Question: Resource/Static configuration in my google-app-engine.xml...
'''
<resource-files>
<include path="/data/**" />
</resource-files>
<static-files>
<include path="/images/**" />
<include path="/bootstrap/**" />
<include path="/views/error/*.html" />
<include path="/favicon.ico" />
</static-files>
'''

By using 'http://localhost:8080/views/SetNewPassword.jsp' I can directly access the JSP. With my current configuration, shouldn't this be hidden?
(Using maven setup with the local test/dev server for google app engine)
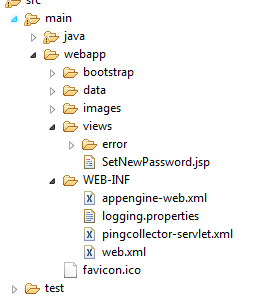
Answer: The jsp's under WEB-INF folder are protected from direct access. Your jsp 'SetNewPassword.jsp' is not under 'WEB-INF' so I would imagine it to be directly accessible unless I am missing something.